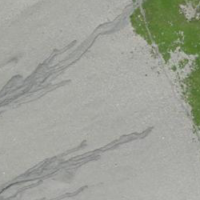
EUNIS habitat code: 48
Species observed at this site:
Silene acaulis
Geum reptans